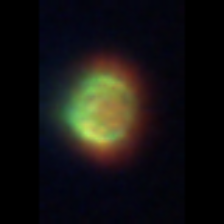
Taxon: NanoPlankton
Group: Other